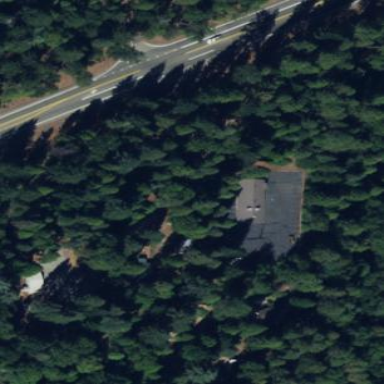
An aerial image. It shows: Rest area on the road with picnic tables.